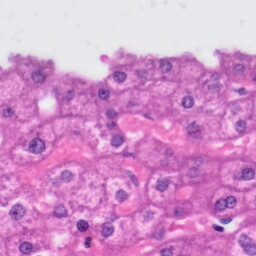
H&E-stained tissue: Liver